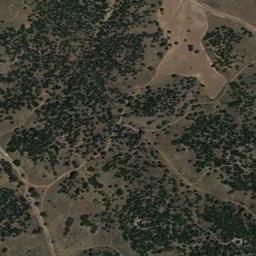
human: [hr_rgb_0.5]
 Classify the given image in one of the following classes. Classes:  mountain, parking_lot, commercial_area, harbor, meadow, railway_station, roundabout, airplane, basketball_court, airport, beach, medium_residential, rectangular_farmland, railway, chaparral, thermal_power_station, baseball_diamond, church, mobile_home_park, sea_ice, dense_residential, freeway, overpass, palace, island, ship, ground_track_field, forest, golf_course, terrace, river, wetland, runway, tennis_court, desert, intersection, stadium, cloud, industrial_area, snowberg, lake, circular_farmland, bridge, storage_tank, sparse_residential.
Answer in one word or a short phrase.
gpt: chaparral